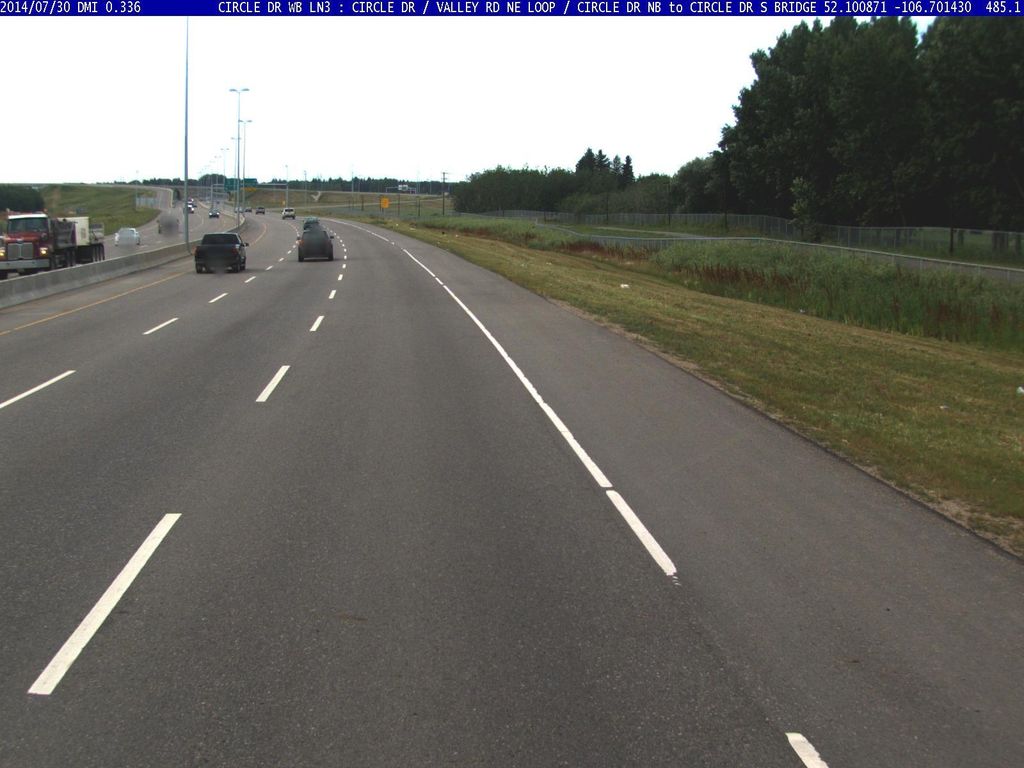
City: saskatoon